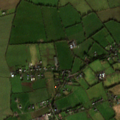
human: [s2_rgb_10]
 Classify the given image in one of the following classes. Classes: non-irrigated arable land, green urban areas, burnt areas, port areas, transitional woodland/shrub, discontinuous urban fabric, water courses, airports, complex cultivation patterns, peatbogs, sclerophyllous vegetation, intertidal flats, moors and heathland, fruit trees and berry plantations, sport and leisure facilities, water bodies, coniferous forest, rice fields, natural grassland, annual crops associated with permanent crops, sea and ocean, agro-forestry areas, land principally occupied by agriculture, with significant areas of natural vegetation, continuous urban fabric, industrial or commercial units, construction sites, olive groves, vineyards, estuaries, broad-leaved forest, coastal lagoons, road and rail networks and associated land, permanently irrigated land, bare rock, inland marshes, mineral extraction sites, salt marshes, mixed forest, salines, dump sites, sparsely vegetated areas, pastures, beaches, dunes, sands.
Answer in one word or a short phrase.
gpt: discontinuous urban fabric, non-irrigated arable land, pastures